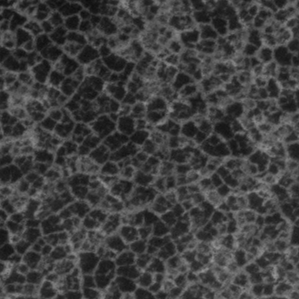
Label: frost